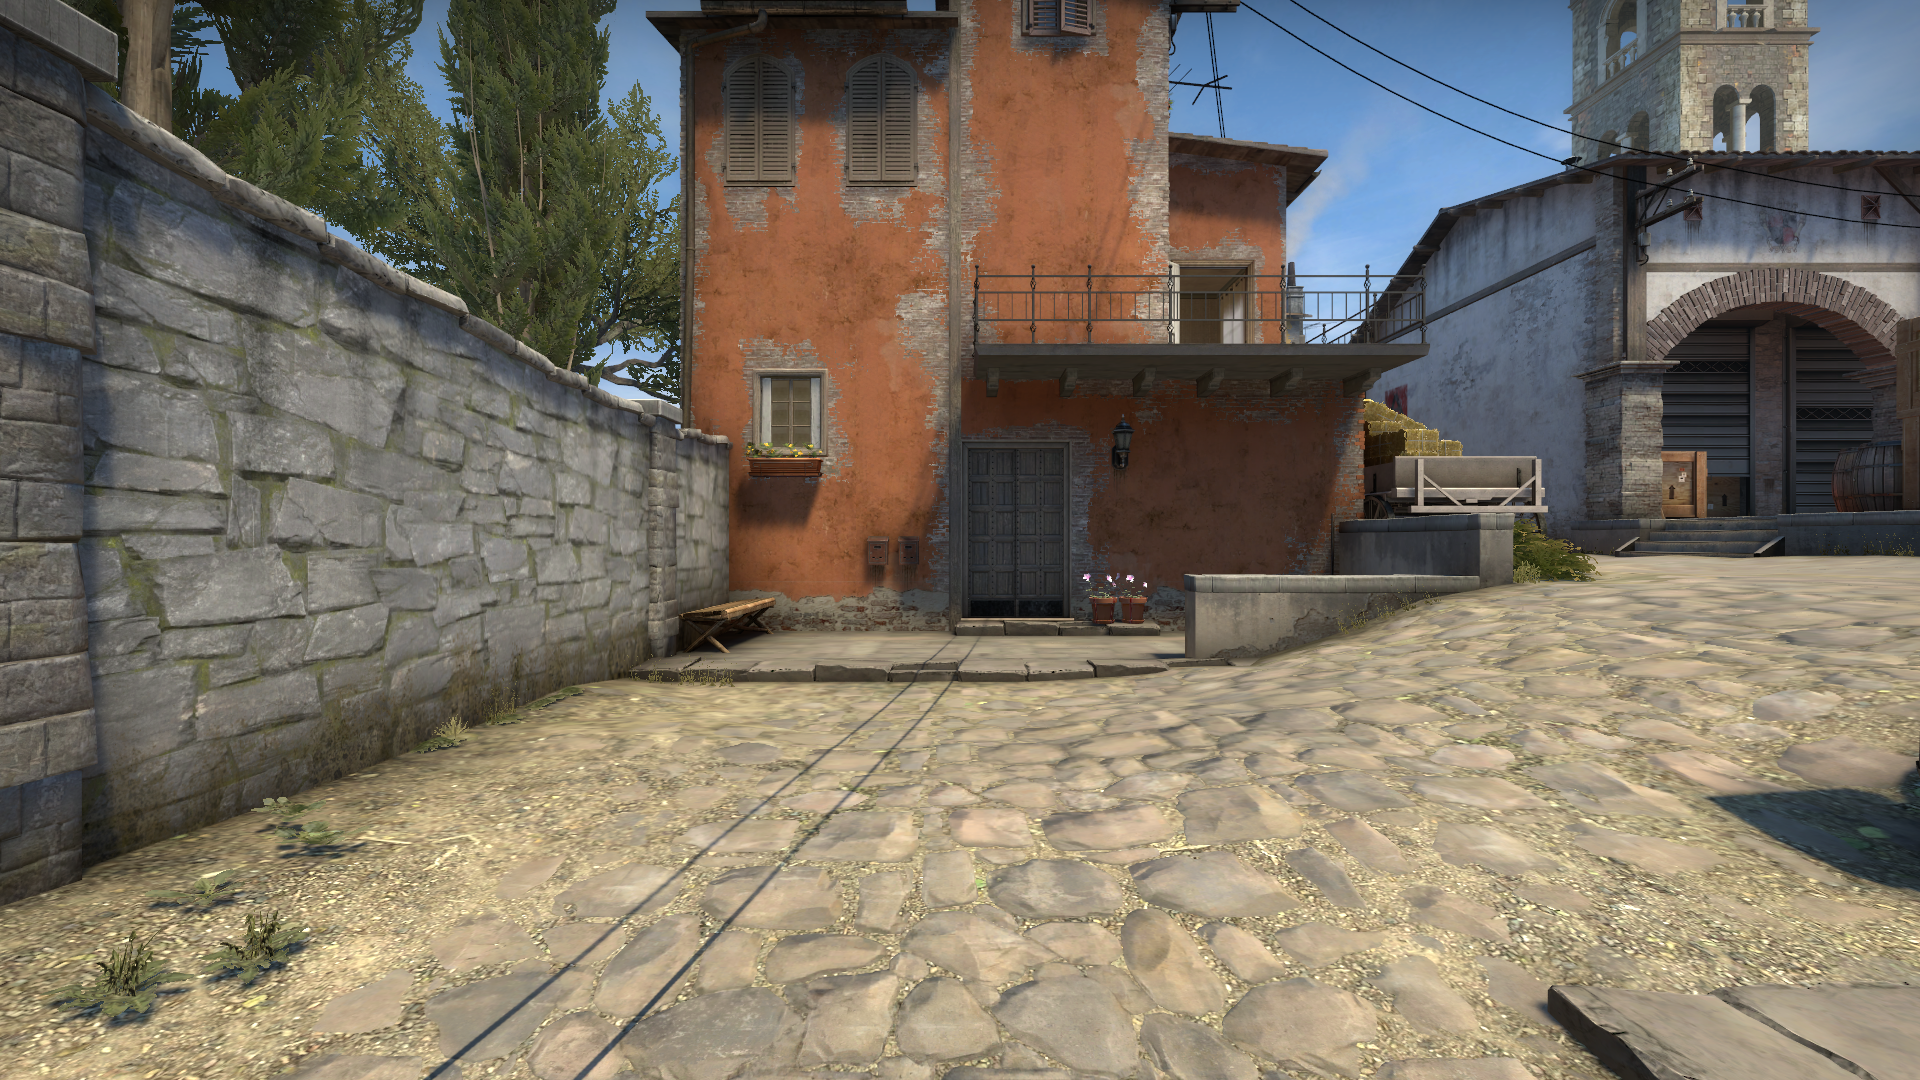
Map: de_inferno